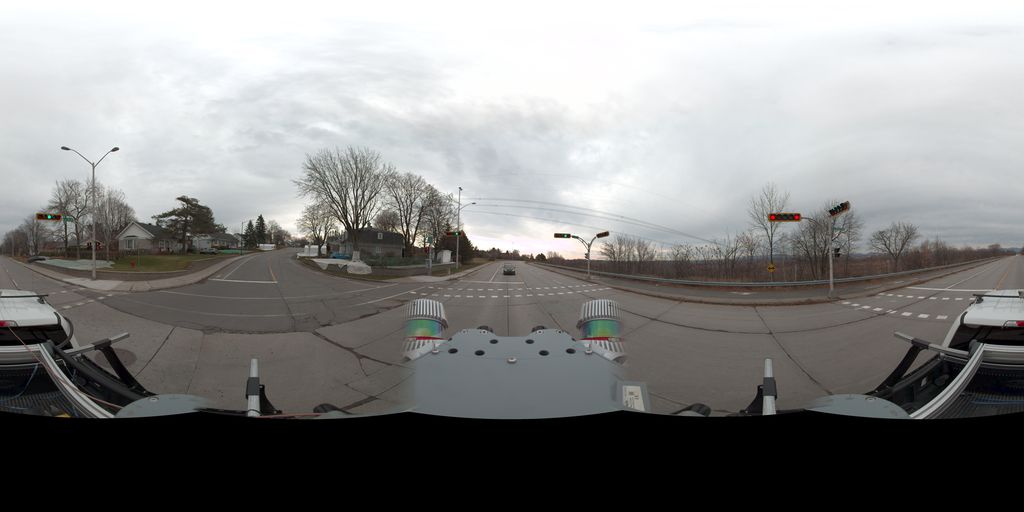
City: quebec_city